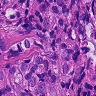
Metastatic tissue present: yes